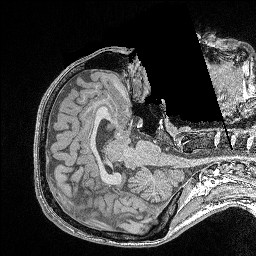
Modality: FLASH
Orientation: axial
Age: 23
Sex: male